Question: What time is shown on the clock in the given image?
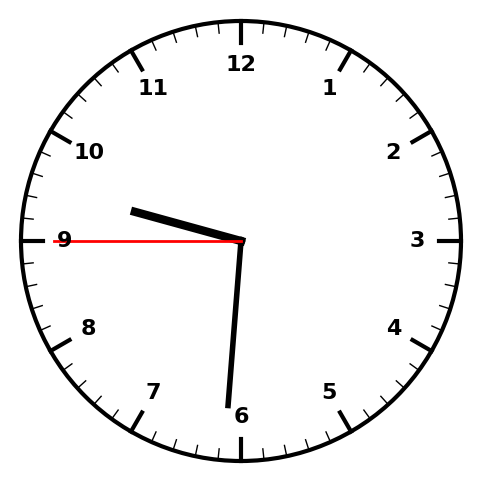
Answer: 09:30:45